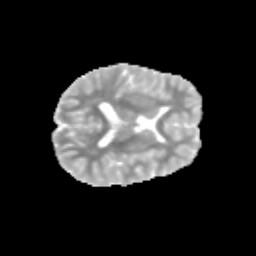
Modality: MD
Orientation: axial
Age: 12
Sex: female
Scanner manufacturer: siemens
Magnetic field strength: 3 T
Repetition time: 3.8 s
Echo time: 0.07 s